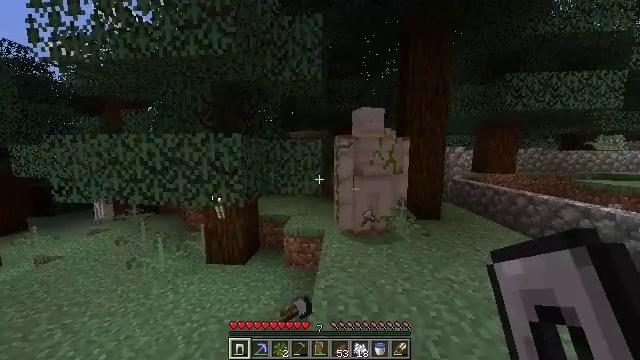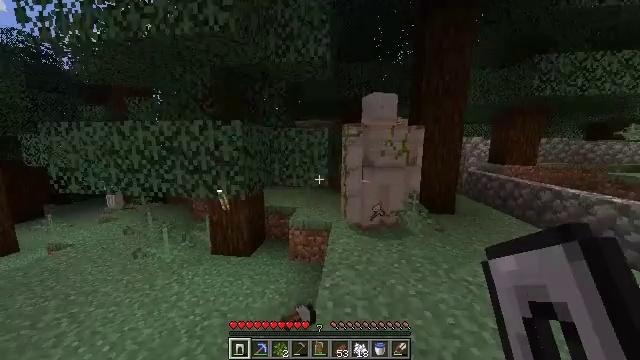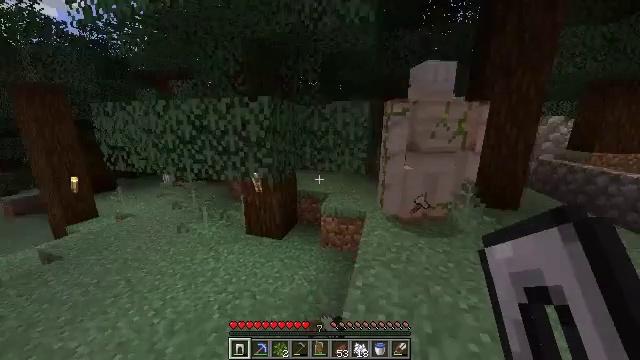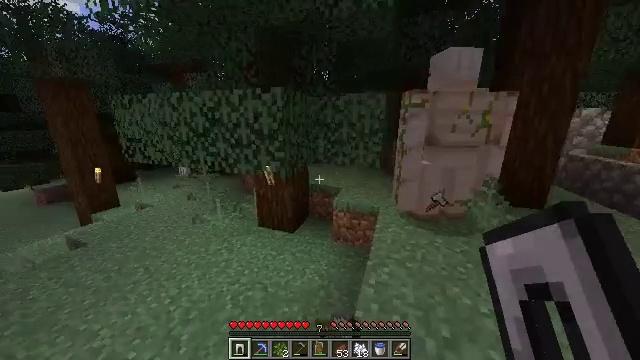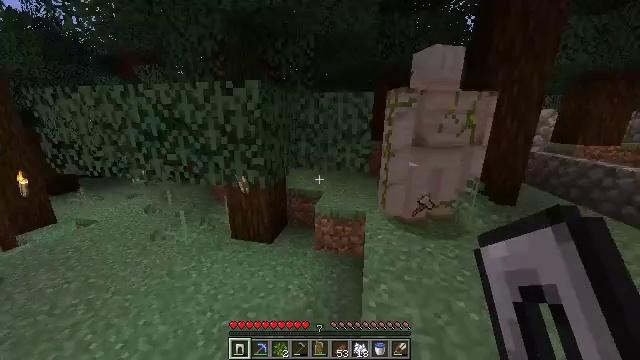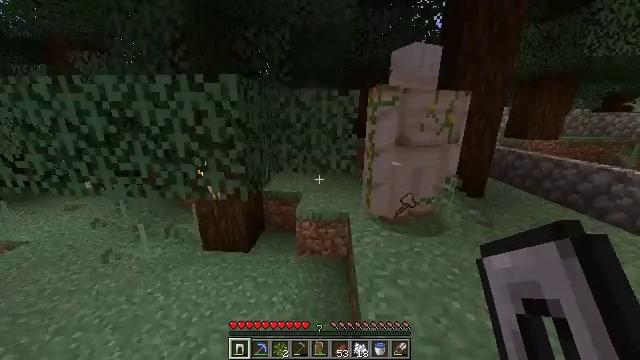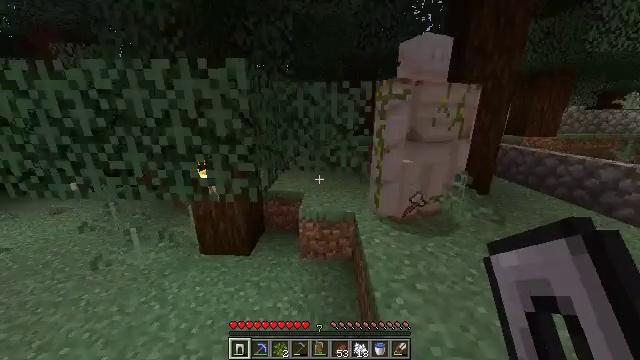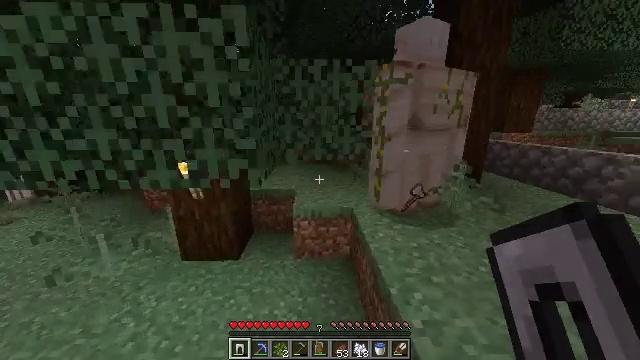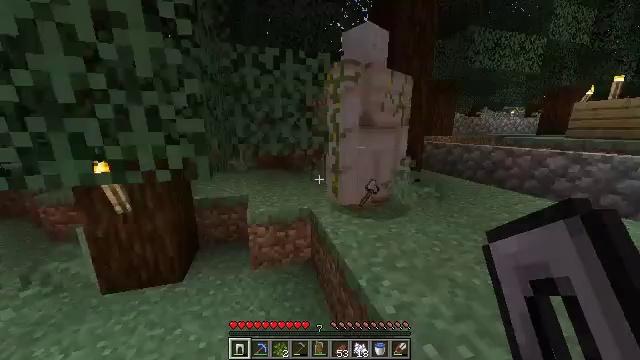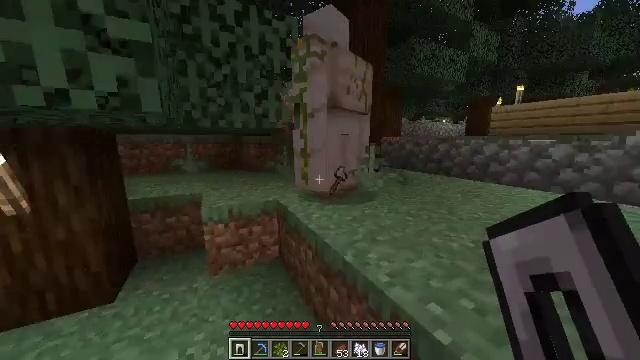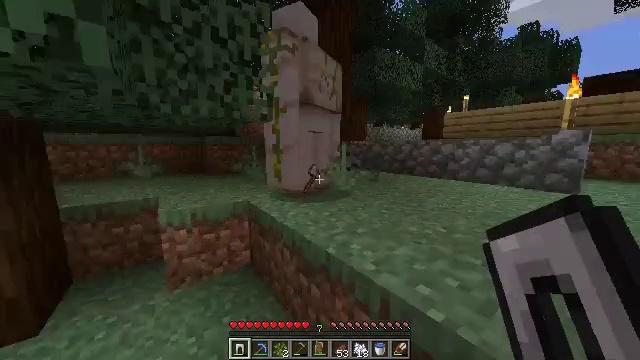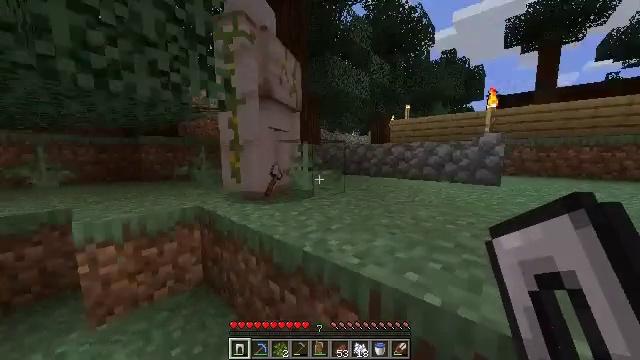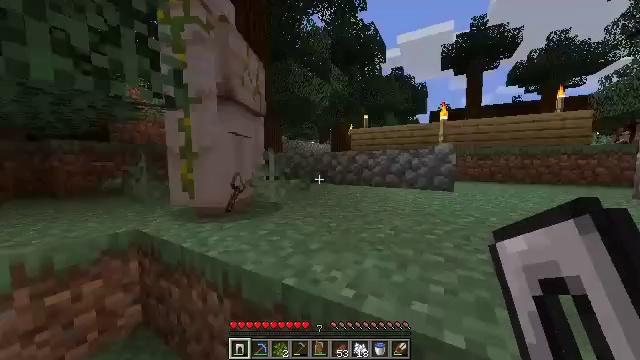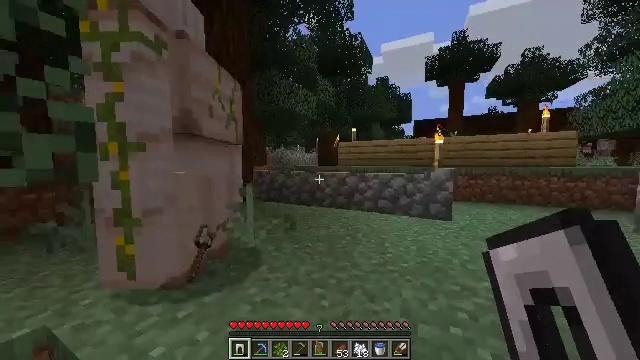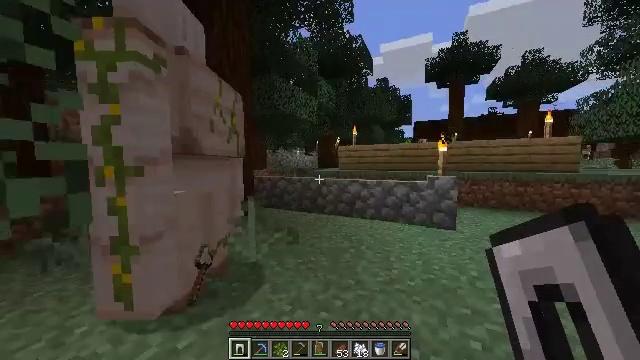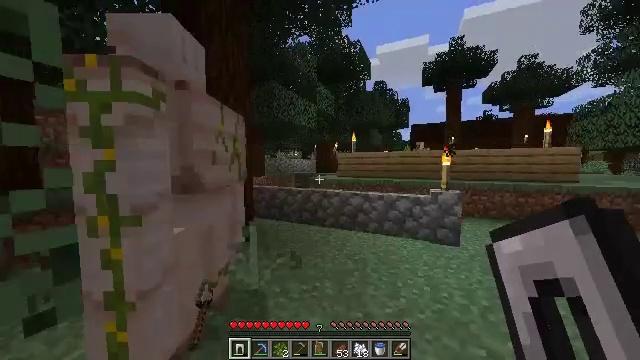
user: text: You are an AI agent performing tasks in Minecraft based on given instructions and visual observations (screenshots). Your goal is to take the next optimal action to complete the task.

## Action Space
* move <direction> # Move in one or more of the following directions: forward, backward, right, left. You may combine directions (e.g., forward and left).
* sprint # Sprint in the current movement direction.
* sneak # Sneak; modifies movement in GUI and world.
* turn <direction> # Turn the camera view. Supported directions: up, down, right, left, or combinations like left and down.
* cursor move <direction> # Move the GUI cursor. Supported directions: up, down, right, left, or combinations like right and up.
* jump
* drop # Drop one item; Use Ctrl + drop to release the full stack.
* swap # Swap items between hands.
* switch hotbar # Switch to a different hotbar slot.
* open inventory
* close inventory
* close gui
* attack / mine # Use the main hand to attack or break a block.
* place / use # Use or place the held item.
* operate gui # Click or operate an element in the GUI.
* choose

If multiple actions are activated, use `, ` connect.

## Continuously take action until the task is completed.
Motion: motion action
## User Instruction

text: Mine spruce leaves from the tree.
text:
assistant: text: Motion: move forward, turn left and down
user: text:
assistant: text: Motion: move forward, turn left and down
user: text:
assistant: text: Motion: move forward and move left, turn left and down
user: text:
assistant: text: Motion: move forward and move left, turn right
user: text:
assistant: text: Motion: move forward and move left, turn right
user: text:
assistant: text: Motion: move forward and move left, turn right
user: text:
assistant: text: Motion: move forward and move left, turn right
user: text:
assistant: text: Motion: move forward, turn right and up
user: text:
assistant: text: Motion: move forward, turn right and up
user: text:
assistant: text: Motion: move forward, turn right and up
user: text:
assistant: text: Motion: move forward, turn right and up
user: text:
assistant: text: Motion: move forward, turn right and up
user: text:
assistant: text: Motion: move forward, turn right and up, jump
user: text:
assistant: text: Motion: move forward, jump
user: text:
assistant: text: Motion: move forward, jump
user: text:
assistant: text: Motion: move forward, turn right
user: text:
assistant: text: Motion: move forward
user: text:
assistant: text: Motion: move forward
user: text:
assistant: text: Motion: move forward
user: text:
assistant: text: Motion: move forward, turn left and up
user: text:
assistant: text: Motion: move forward
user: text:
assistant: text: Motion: move forward
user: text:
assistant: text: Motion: move forward, turn down
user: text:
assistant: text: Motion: move forward and move right, turn right and down
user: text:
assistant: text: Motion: move forward and move right, turn right and down
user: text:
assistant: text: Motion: move forward and move right, turn right and down
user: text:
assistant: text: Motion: move forward, turn right
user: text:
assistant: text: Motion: move forward
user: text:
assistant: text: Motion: move forward
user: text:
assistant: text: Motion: move forward